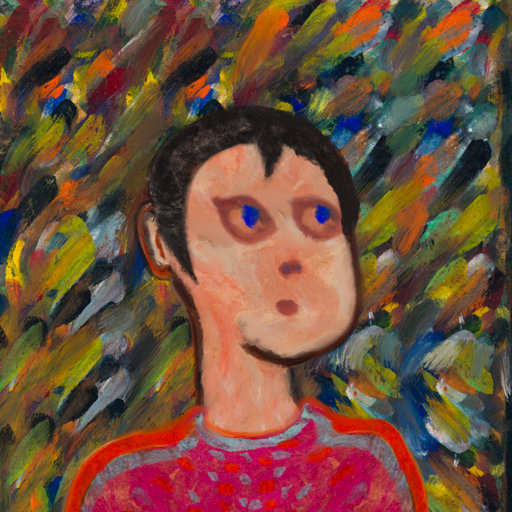
Background: An_Impression, Head And Neck Side: Roy_Bahadur, Face Side: Mother_And_Son_Mother, Bust: Sisters, Hair Side: Roy_Bahadur, Head Accessory: Blank, Second Necklace: Blank, Necklace: Blank, Baby: Blank